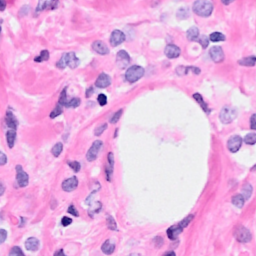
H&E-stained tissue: Breast